Question: I am trying to fill a rectangle in a winforms application less a ellipse in the center that allows the image in the background to show through.
can anyone give me a hint on which way to go on this,
thanks.
this is what I have come up with so far:
'''
path.AddRectangle(new Rectangle(30, 30, 100, 100));
path.AddEllipse(new Rectangle(50, 50, 60, 60));
gfx.FillPath(new SolidBrush(Color.Black), path);
'''

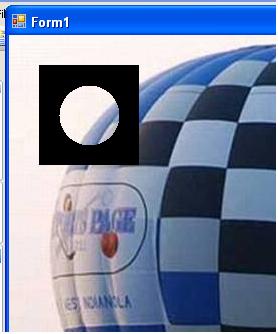
Answer: '''
protected override void OnPaint(PaintEventArgs e){
var rgn = new Region(new Rectangle(50, 50, 200, 100));
var path = new GraphicsPath();
path.AddEllipse(60, 60, 180, 80);
rgn.Exclude(path);
e.Graphics.FillRegion(Brushes.Blue, rgn);
}
'''